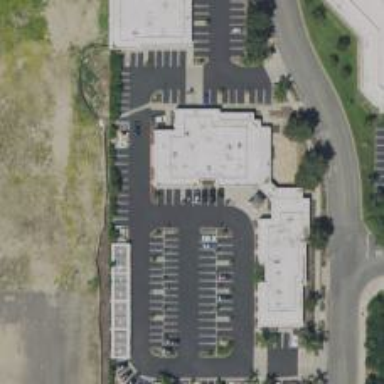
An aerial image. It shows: Commercial building.